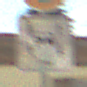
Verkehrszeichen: CarsharingfahrzeugeFrei
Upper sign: EingeschraenktesHalteverbot
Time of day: Midday
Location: Outdoor (Suburban)
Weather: PartlyCloudy
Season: NotSpecified
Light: Natural